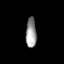
Tissue: prostate
Cell type: T cells
Senescence score: 0.7726
Nuclear area (px): 308
Mean DAPI intensity: 153.305